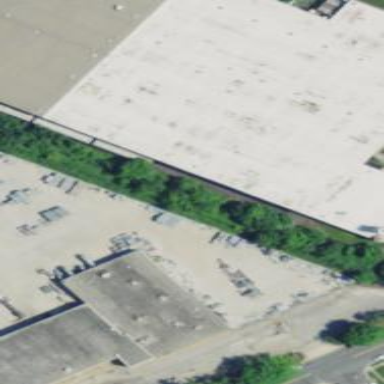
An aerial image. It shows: Industrial building.